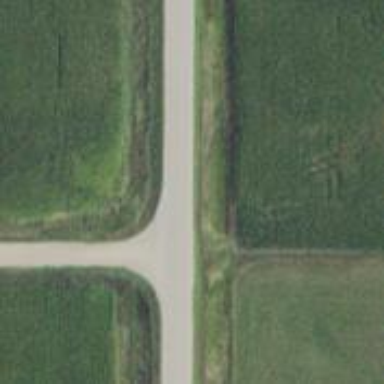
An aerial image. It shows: Tertiary road with asphalt surface.